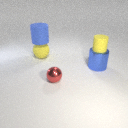
large blue metal cylinder to the right of small red metal sphere